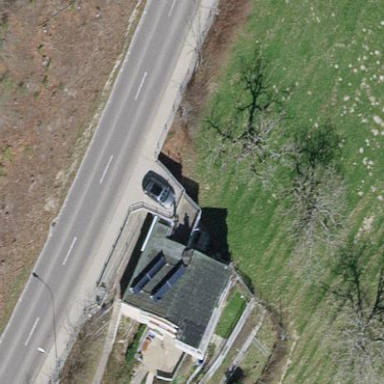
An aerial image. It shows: Detached building with flat roof.